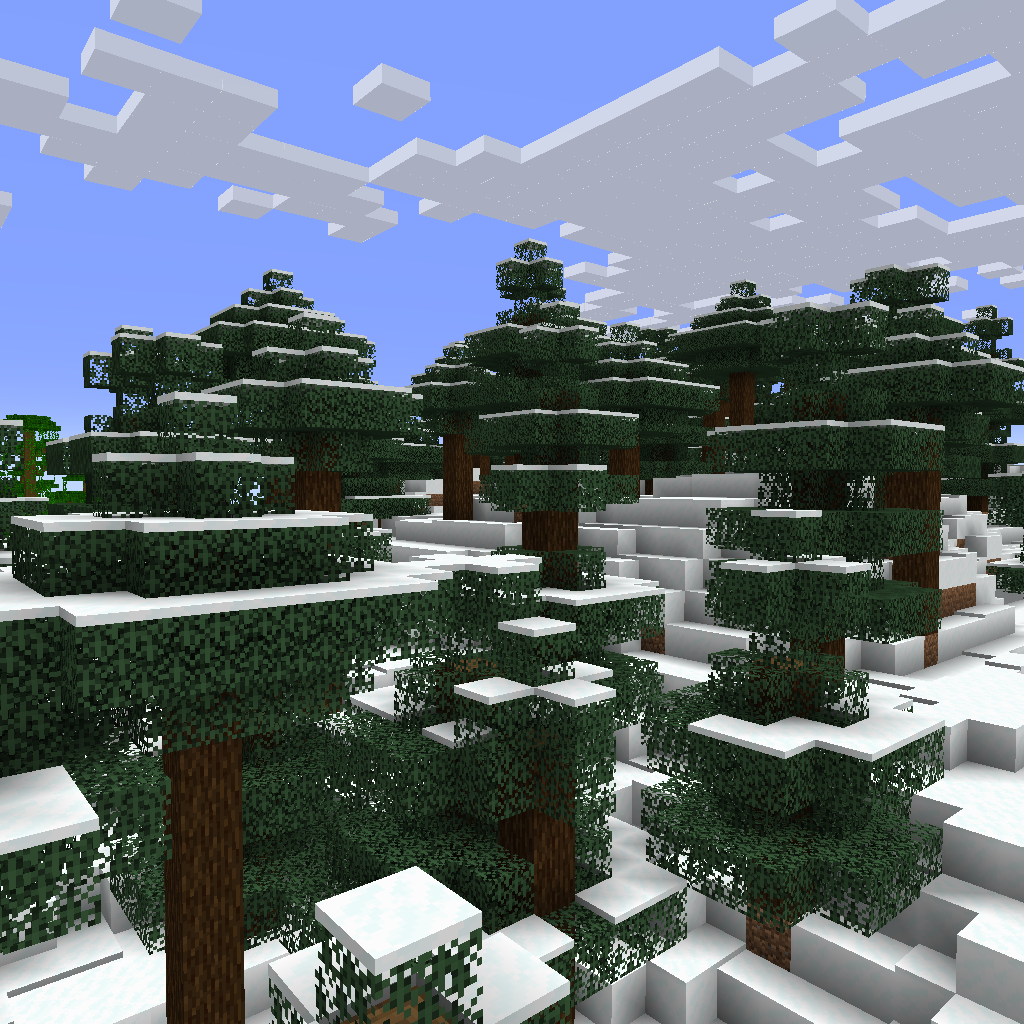
grove biome with snow on top of dark trees